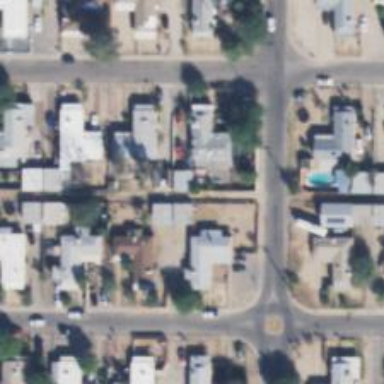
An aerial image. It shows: Alley classified as service road.